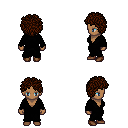
a pixel art fantasy rpg character, female body template, human, dark skin, black robe, magenta pants, brown curly afro hairstyle, brown shoes, four views (front, back, left, right), 2x2 character sprite sheet, small pixel art, hard edges, no anti-aliasing